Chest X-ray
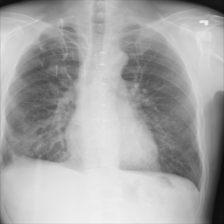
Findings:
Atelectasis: negative
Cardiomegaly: negative
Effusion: positive
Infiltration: negative
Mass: negative
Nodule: negative
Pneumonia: negative
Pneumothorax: negative
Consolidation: negative
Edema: negative
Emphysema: negative
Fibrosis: negative
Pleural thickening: negative
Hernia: negative